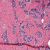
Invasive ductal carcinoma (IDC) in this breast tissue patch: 0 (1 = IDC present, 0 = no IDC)